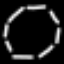
Label: octagon